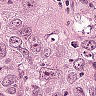
Metastatic tissue present: yes